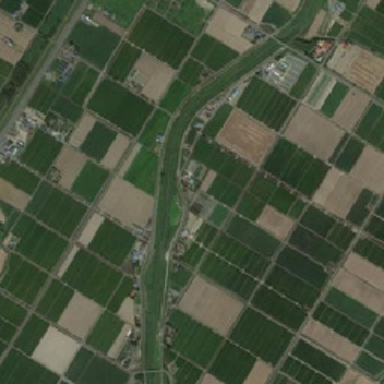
There is a green river in the middle of the brown and green fields .